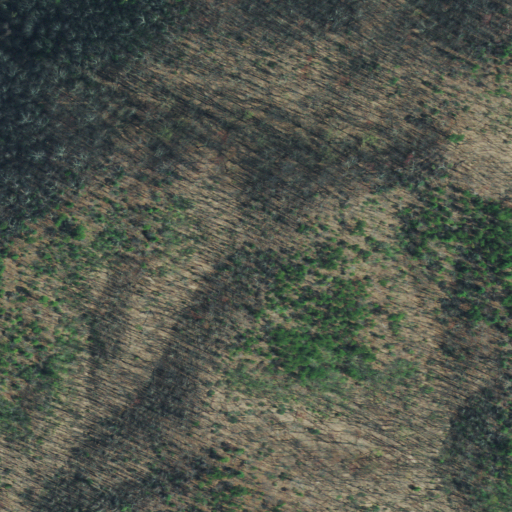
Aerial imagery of ridge(s) in Tennessee named Lumber Ridge containing deciduous forest and mixed forest